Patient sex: F
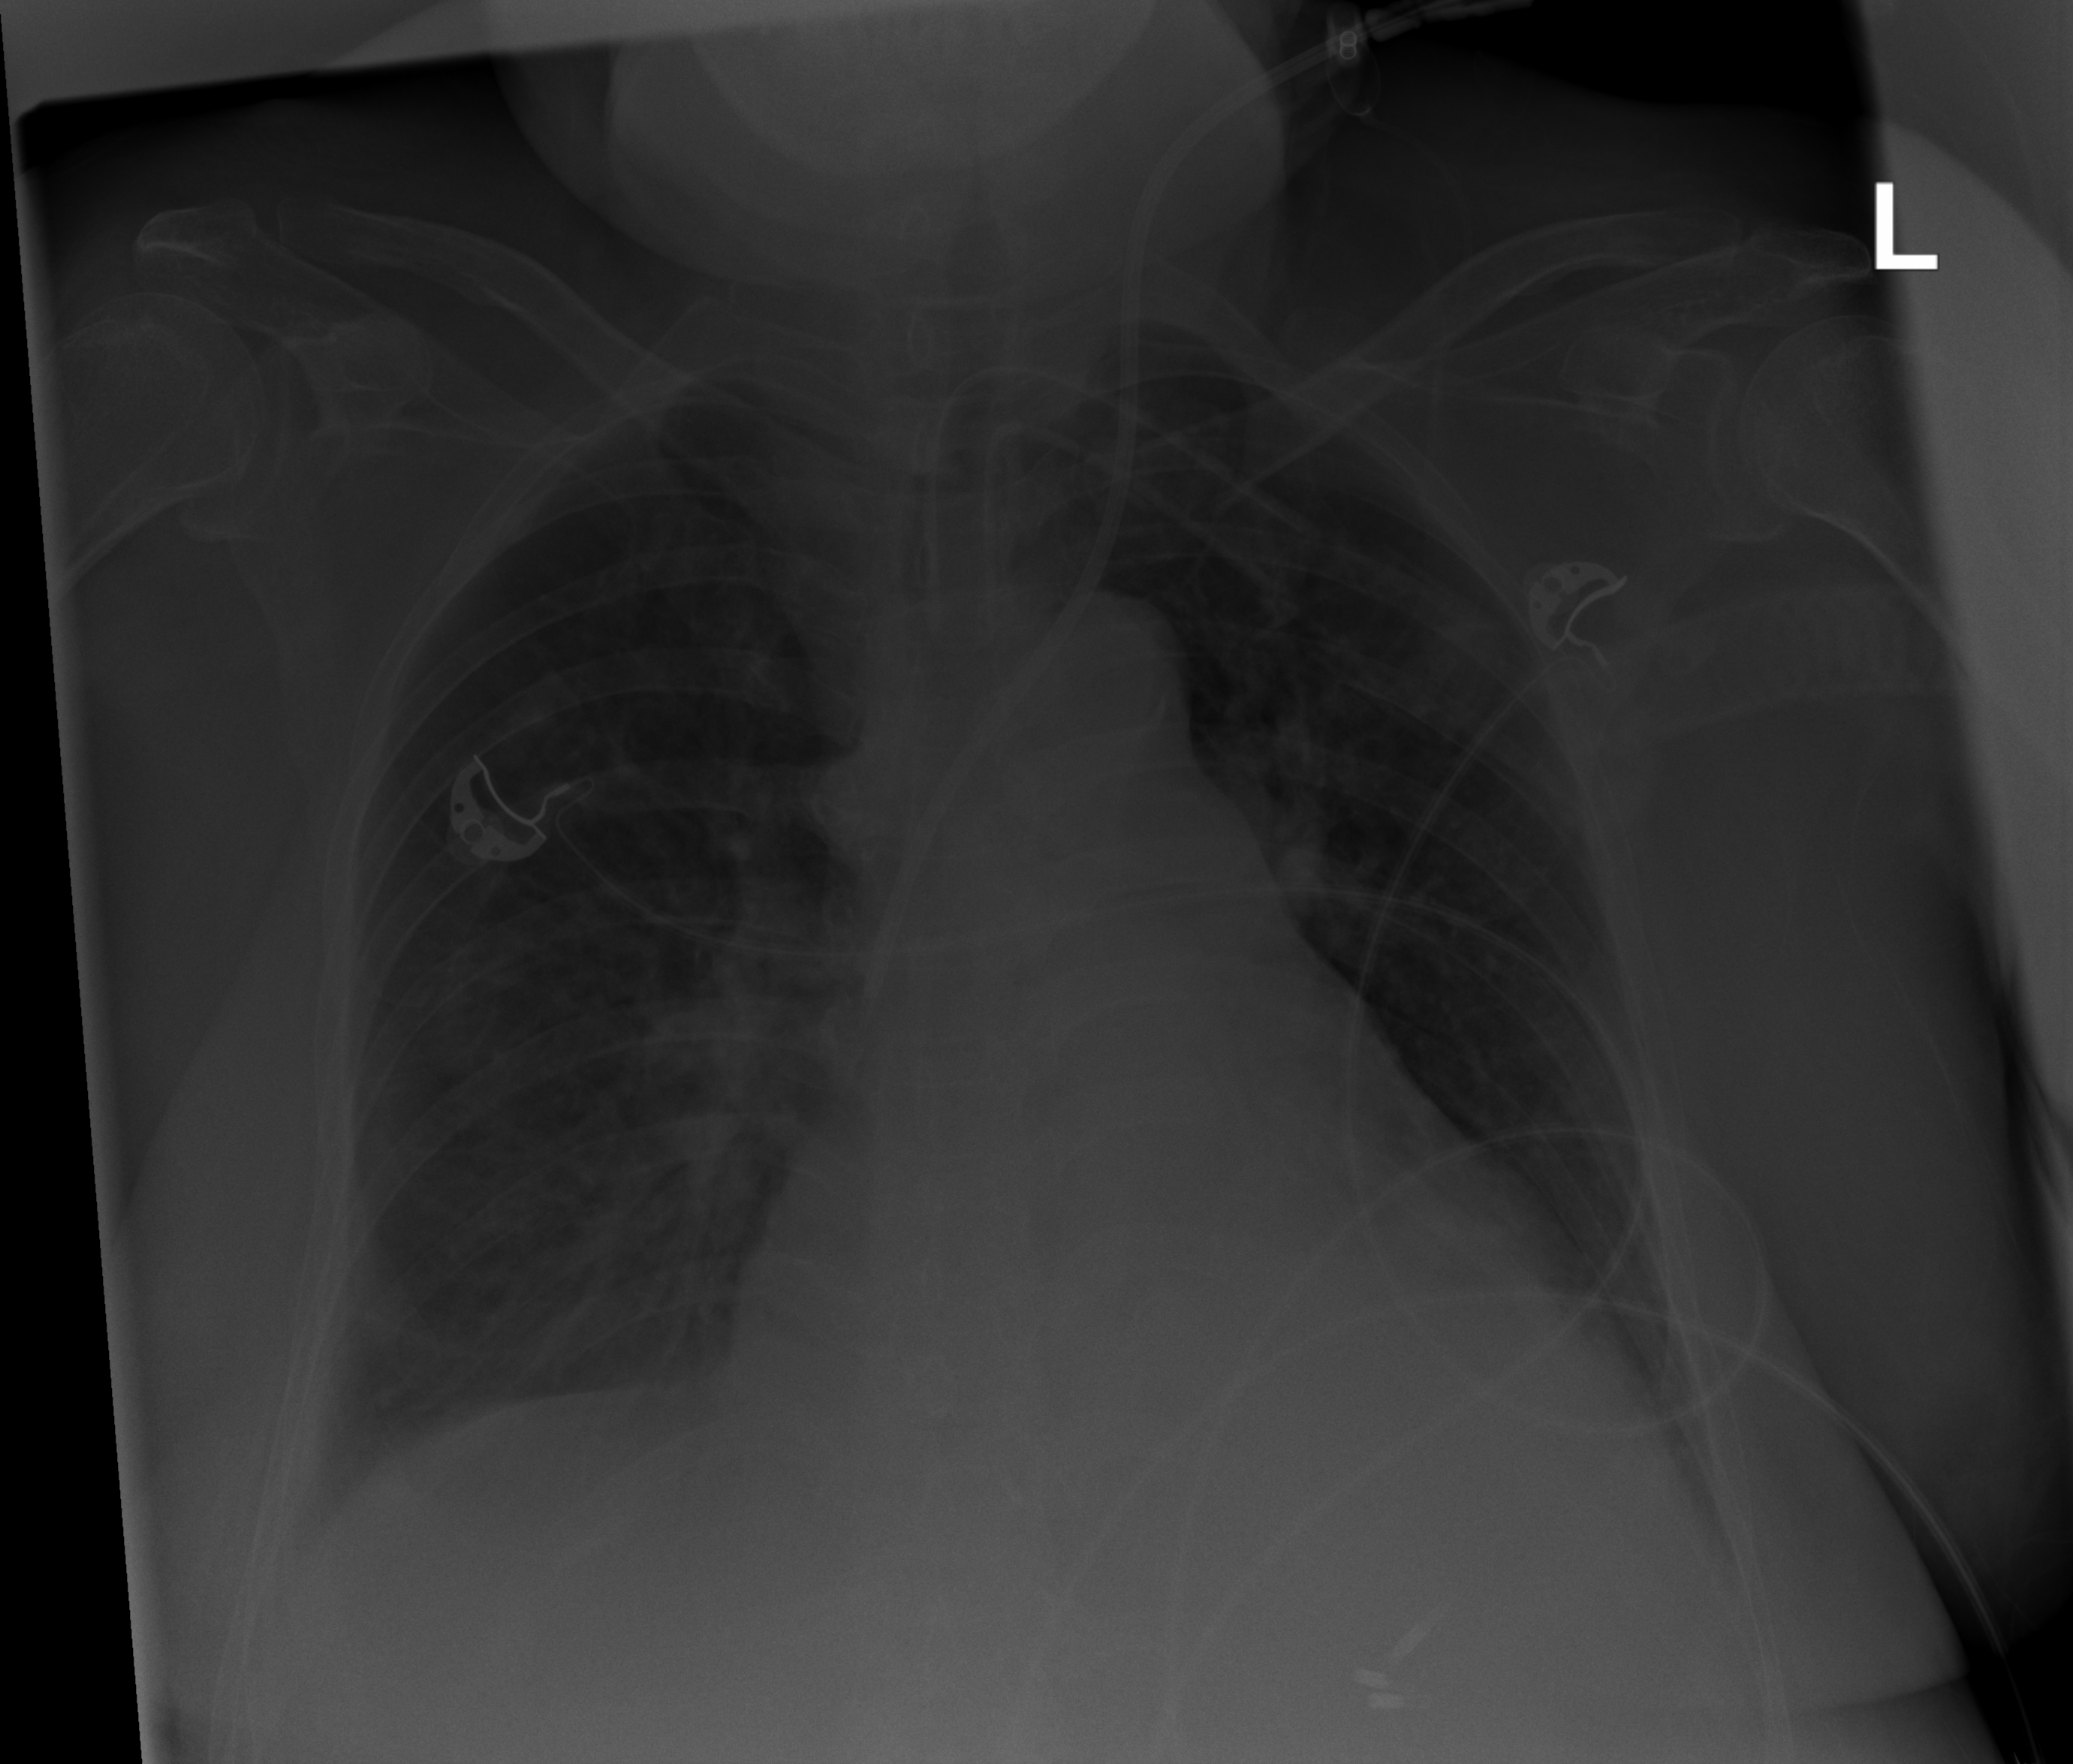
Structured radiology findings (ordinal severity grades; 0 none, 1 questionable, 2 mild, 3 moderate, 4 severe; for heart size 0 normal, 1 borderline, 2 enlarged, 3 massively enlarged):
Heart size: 2
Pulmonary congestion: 1
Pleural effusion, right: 1
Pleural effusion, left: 0
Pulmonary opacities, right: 2
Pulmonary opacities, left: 0
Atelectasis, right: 2
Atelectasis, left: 1